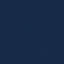
Land use / land cover: SeaLake